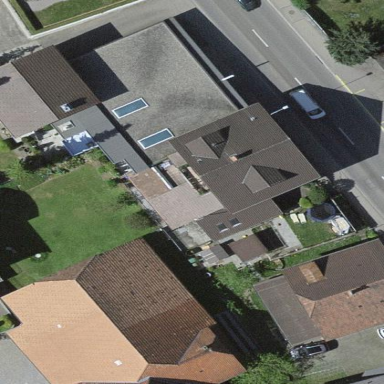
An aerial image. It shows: Residential building with gabled roof.